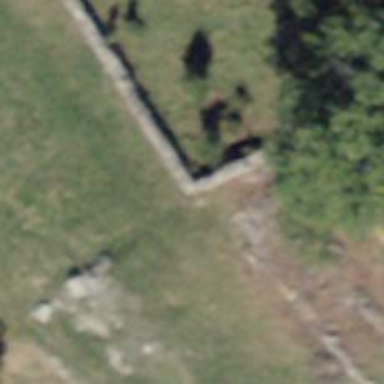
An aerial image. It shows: Wall is shown in the image.